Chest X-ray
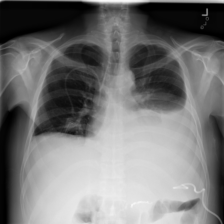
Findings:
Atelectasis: negative
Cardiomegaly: negative
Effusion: positive
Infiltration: negative
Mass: negative
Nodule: negative
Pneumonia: negative
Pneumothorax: negative
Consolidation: negative
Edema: negative
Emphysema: negative
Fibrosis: negative
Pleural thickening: negative
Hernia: negative